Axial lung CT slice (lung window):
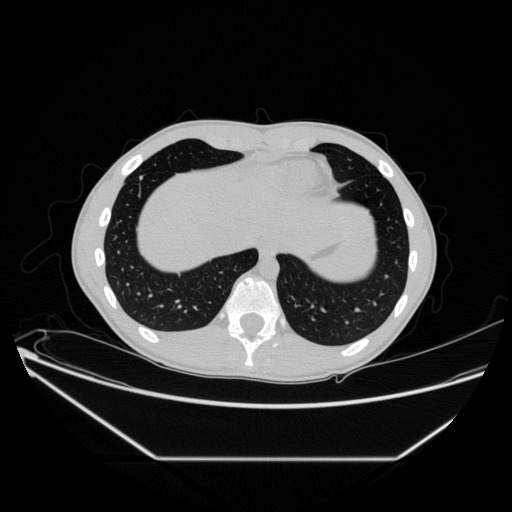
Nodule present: no